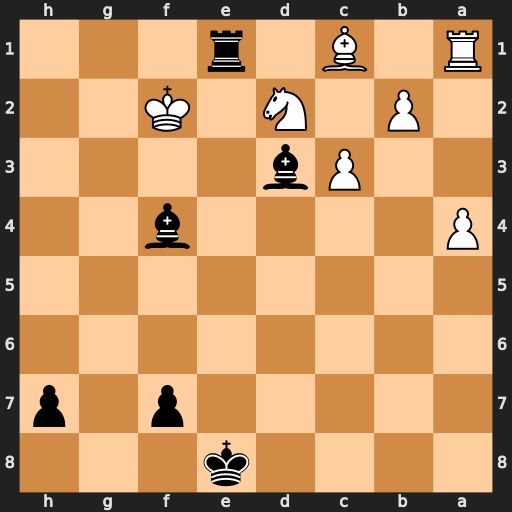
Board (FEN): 4k3/5p1p/8/8/P4b2/2Pb4/1P1N1K2/R1B1r3
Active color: b
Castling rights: -
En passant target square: -
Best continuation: Bxd2 Bxd2 Rxa1